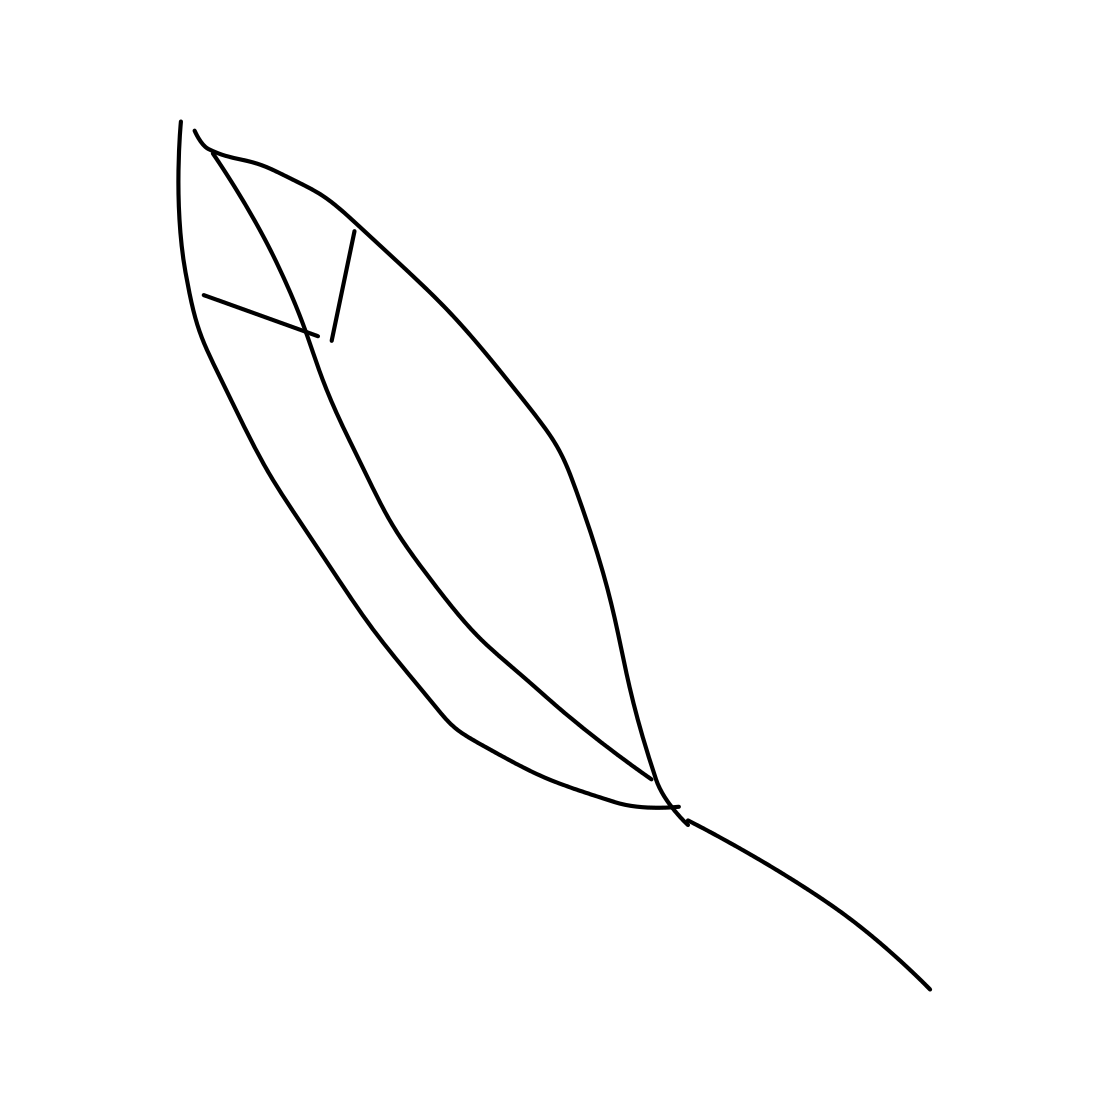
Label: feather